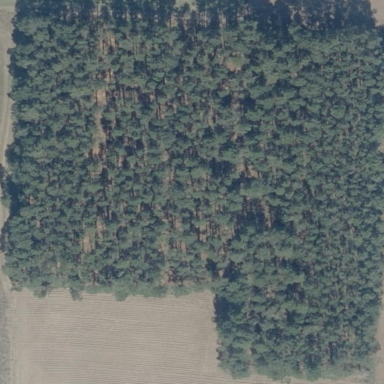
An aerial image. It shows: Forest area.